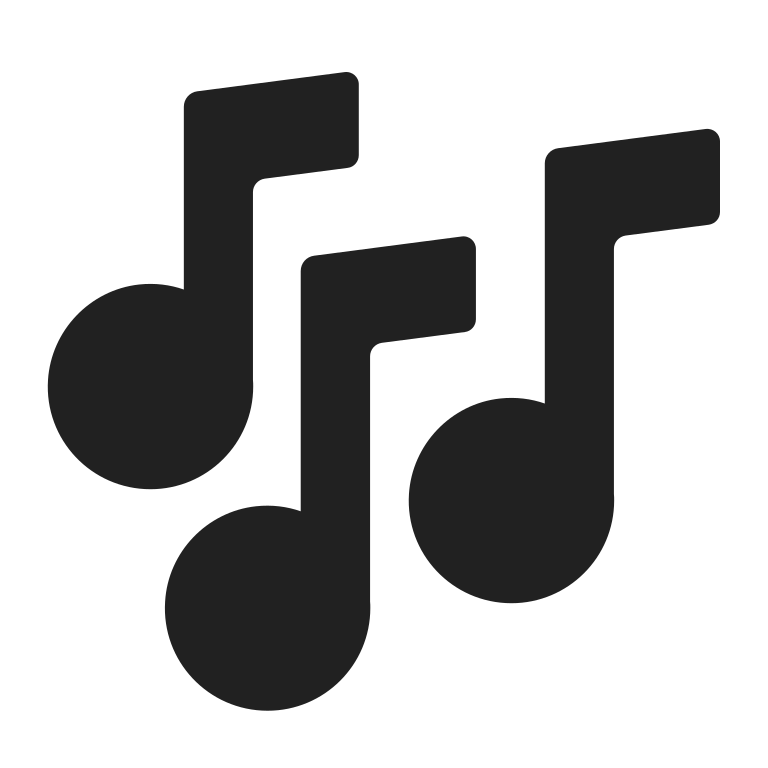
musical notes high contrast